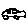
Label: car